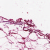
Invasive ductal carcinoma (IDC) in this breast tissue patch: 0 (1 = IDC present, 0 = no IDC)